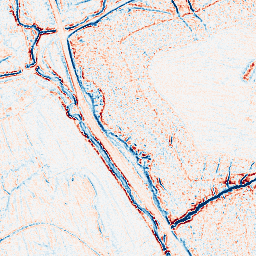
Category: classical
Decomposition family: uniform
Decomposition parameters: size: 5
Upsampling method: bicubic
Upsampling parameters: scale: 4
Upsampling scale: 4